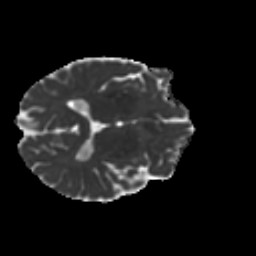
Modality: MD
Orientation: axial
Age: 64
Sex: female
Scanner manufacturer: ge
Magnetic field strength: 3 T
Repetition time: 7.8 s
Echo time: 0.0606 s